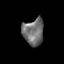
Tissue: prostate
Cell type: Epithelial cells
Senescence score: 0.3069
Nuclear area (px): 550
Mean DAPI intensity: 110.862